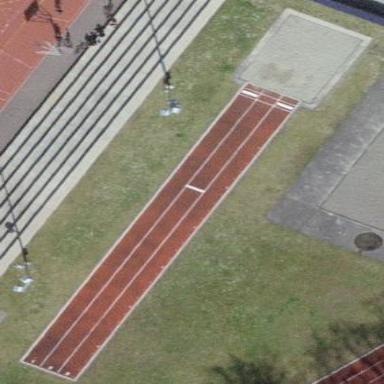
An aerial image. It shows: Long jump pitch for leisure sports activities.